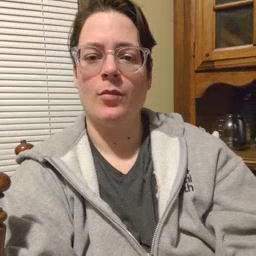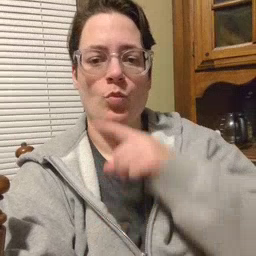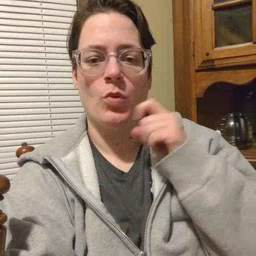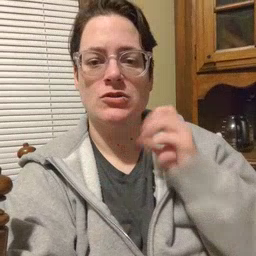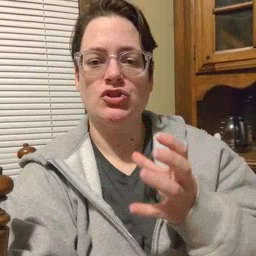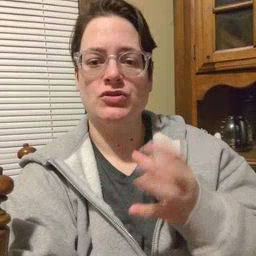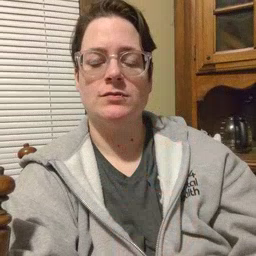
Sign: dryer